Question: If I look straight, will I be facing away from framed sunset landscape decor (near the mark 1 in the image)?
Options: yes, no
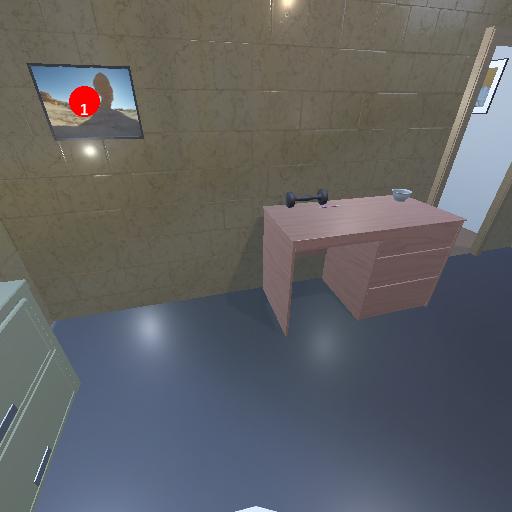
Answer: yes